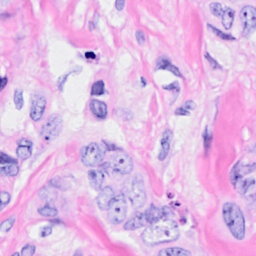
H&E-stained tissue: Breast